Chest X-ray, AP view. Patient: 40 years old, sex M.
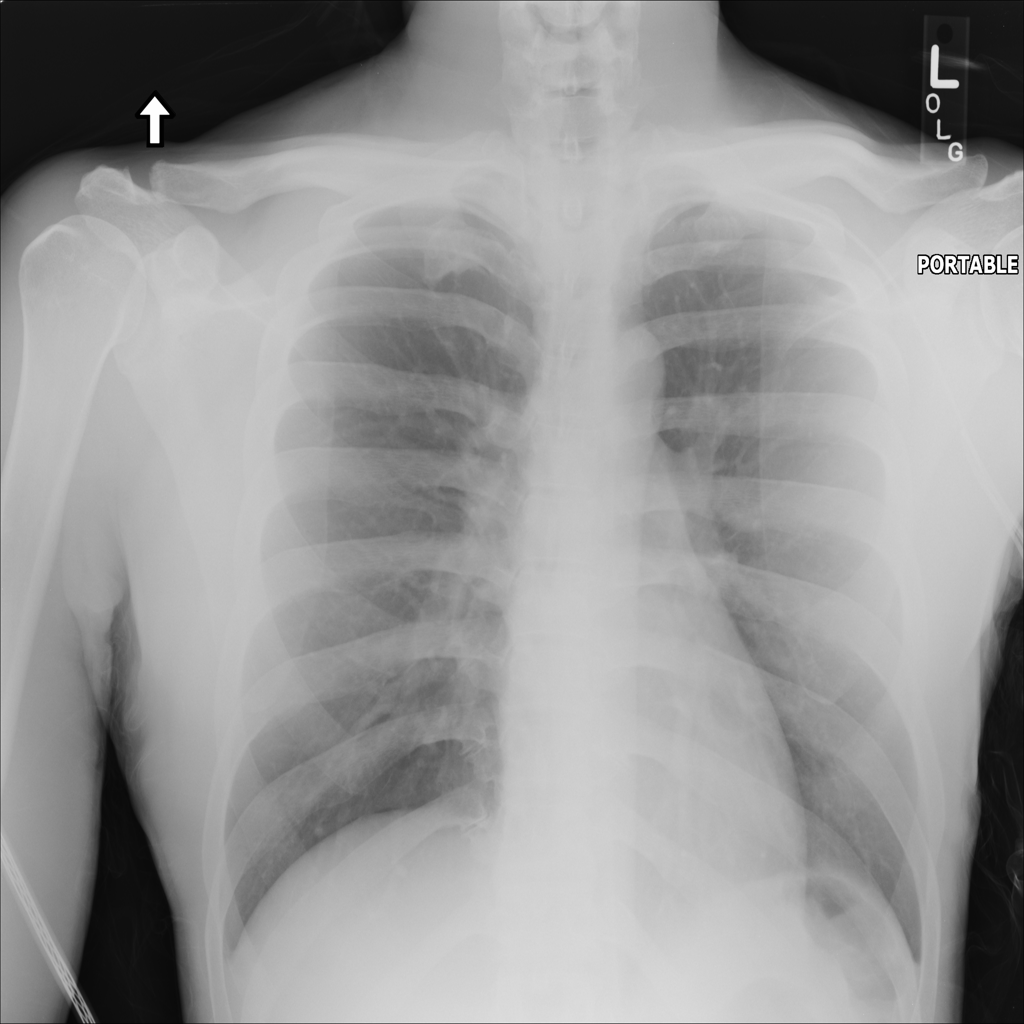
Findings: No Finding